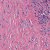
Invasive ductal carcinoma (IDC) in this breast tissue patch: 1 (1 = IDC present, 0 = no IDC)